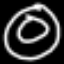
Label: donut